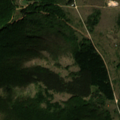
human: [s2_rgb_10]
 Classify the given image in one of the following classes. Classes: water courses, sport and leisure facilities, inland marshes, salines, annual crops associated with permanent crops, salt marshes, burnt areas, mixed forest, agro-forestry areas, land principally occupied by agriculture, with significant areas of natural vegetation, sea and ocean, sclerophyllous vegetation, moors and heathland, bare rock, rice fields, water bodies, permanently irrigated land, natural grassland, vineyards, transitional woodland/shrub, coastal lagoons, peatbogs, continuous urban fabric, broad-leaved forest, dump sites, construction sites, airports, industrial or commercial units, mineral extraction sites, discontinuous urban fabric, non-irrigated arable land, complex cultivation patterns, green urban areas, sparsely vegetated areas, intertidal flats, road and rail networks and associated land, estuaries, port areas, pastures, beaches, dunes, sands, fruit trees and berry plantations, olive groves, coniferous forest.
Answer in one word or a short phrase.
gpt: land principally occupied by agriculture, with significant areas of natural vegetation, broad-leaved forest, coniferous forest, natural grassland, transitional woodland/shrub